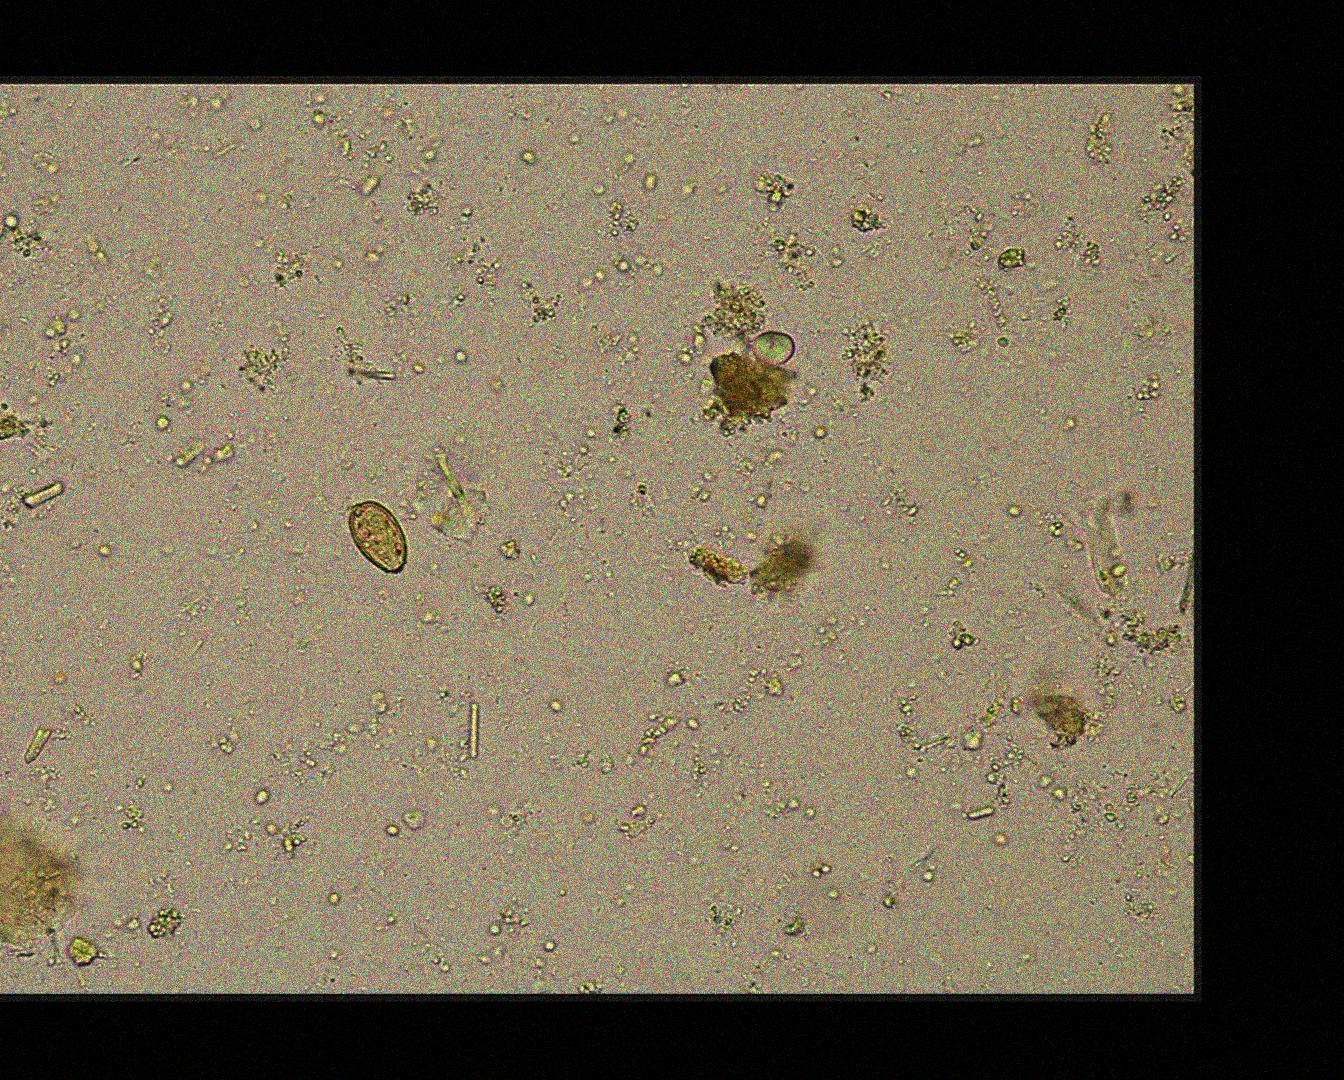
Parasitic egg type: Opisthorchis viverrine